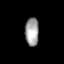
Tissue: prostate
Cell type: B cells
Senescence score: 0.3441
Nuclear area (px): 381
Mean DAPI intensity: 159.835